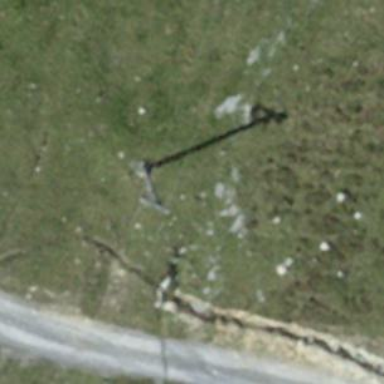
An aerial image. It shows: Pylon used for aerialway.